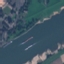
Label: River